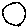
Label: circle